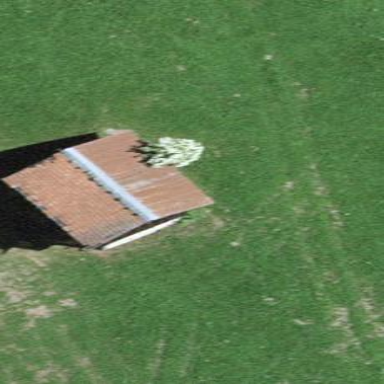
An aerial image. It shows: Rural barn.